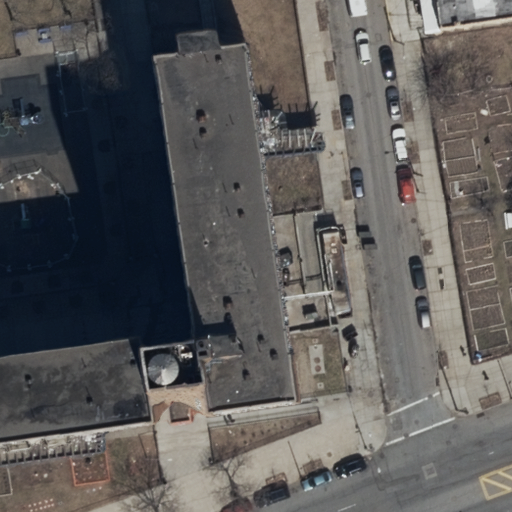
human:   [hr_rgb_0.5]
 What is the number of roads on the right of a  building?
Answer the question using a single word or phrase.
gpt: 3

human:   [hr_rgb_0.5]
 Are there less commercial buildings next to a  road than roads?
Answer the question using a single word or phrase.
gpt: yes

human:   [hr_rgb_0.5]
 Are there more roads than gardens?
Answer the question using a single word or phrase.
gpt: yes

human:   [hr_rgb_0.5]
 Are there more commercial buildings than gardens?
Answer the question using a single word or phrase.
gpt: no

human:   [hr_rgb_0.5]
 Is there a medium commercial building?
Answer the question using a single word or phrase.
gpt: no

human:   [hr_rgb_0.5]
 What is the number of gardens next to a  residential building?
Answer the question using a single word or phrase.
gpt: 1

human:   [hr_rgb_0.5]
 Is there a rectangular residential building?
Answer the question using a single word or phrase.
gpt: yes

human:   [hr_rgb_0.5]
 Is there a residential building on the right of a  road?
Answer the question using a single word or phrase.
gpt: yes

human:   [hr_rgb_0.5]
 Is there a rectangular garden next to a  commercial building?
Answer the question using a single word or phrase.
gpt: no

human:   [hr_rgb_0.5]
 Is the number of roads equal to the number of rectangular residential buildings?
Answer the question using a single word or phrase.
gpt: no

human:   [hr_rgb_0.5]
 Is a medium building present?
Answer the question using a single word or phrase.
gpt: no

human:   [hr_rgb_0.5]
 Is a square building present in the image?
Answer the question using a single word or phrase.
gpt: no

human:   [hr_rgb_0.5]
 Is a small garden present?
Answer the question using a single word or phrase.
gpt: no

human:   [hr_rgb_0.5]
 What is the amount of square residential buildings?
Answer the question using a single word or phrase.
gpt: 0

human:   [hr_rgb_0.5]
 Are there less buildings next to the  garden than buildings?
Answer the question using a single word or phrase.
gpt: no

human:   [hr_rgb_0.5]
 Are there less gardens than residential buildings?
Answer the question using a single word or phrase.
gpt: yes

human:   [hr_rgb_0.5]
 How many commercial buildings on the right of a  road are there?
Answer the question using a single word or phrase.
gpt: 0

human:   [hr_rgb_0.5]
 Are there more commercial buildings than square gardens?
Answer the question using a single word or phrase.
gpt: no

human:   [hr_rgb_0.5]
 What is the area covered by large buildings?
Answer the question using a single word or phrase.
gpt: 1870m2

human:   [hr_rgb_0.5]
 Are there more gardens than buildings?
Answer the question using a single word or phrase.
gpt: no

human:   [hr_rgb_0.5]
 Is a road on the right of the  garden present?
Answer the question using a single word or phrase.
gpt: yes

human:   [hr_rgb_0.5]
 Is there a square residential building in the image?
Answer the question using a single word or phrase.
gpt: no

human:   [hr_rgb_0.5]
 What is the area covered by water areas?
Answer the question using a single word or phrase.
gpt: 0m2

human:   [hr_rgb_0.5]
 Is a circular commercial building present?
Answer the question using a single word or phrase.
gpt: no

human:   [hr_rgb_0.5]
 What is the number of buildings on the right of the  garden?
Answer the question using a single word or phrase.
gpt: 1

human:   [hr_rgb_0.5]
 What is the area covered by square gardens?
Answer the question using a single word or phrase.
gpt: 0m2

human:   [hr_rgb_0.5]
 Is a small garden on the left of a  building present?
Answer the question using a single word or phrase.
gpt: no

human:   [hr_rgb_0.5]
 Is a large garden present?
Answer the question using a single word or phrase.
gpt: yes

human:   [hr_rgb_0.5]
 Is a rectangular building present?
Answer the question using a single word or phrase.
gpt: yes

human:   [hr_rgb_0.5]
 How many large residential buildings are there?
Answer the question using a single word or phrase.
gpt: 1

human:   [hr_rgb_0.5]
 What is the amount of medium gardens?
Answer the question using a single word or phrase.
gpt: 0

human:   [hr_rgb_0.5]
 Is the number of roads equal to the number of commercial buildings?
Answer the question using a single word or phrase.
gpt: no

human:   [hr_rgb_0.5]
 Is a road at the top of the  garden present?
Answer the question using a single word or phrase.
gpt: no

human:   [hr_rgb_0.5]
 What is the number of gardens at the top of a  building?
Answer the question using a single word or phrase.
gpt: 0

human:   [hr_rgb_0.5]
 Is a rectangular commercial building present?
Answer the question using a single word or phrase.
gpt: no

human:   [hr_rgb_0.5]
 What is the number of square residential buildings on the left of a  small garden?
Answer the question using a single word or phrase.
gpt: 0